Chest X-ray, PA view. Patient: 38 years old, sex F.
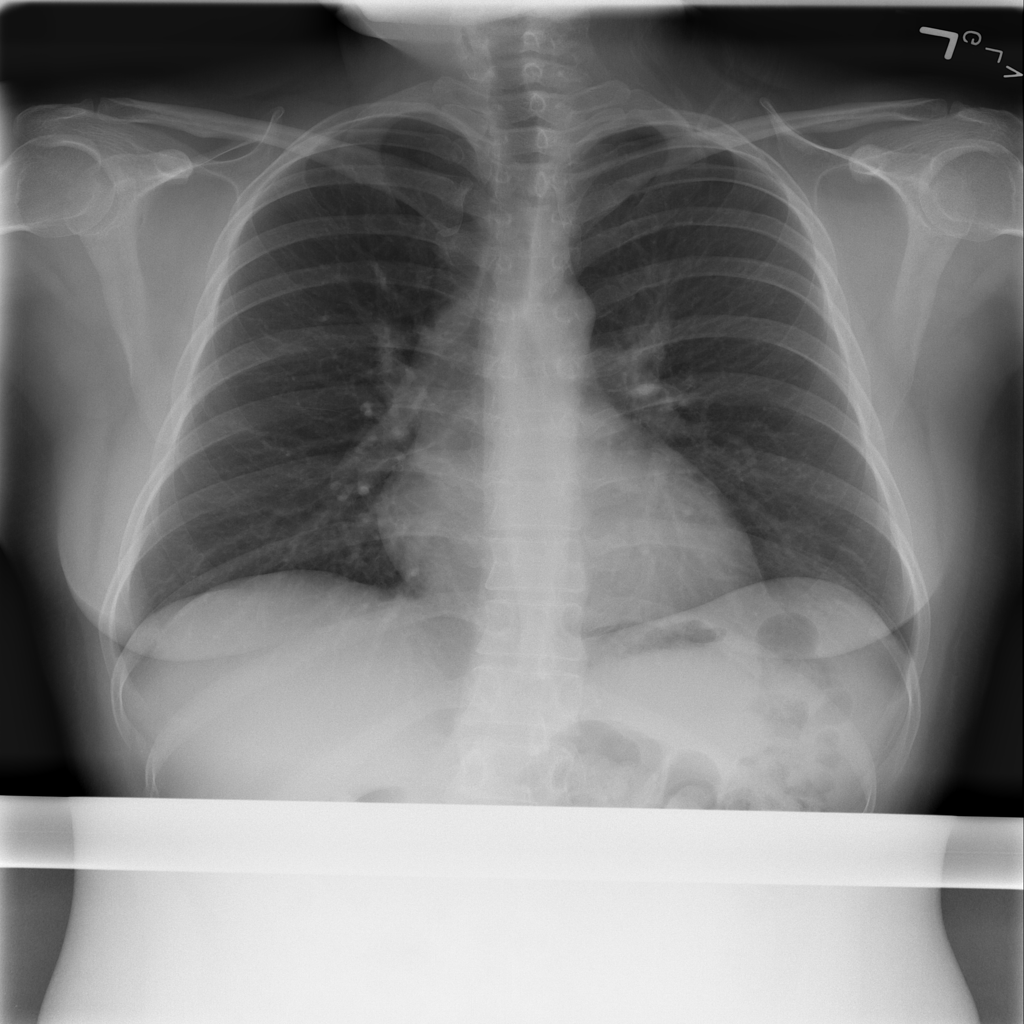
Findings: No Finding